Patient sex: M
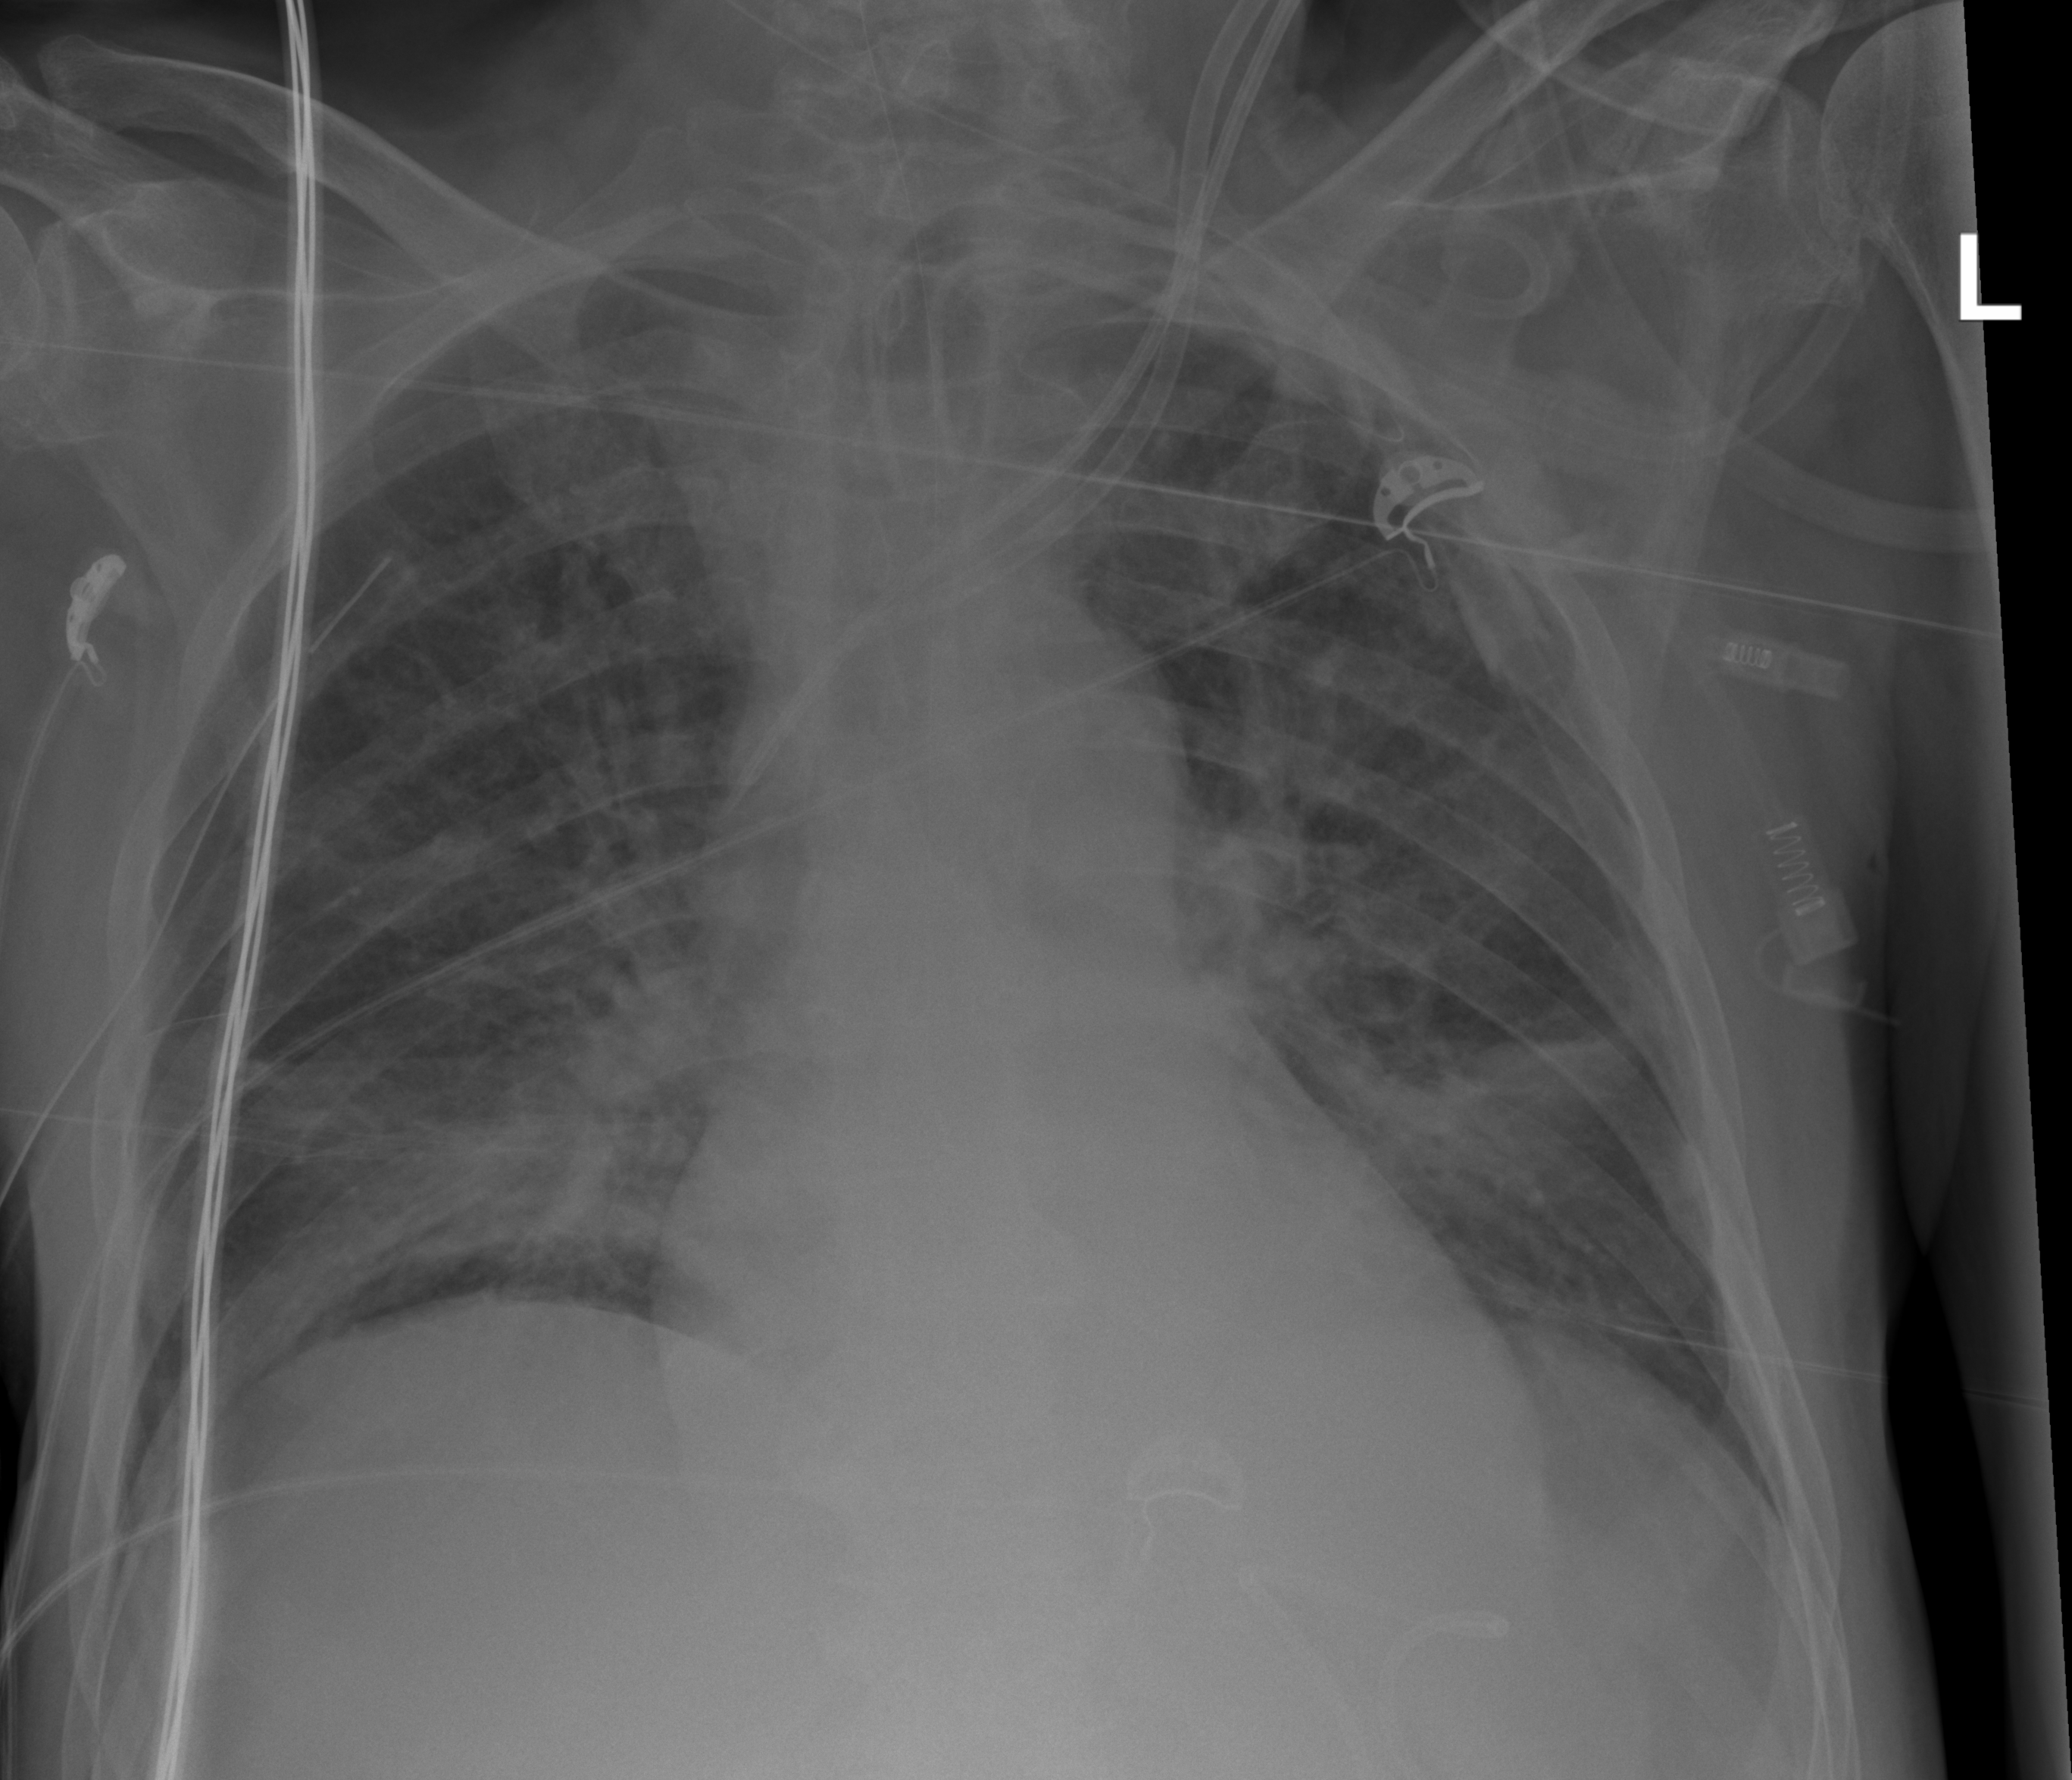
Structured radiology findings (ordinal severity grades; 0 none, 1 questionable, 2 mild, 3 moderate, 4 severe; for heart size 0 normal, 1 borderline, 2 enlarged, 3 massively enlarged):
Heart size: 1
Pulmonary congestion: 2
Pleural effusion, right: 1
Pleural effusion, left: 2
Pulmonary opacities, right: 2
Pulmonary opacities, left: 2
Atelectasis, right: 2
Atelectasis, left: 2